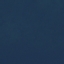
Land use / land cover class: SeaLake